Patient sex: M
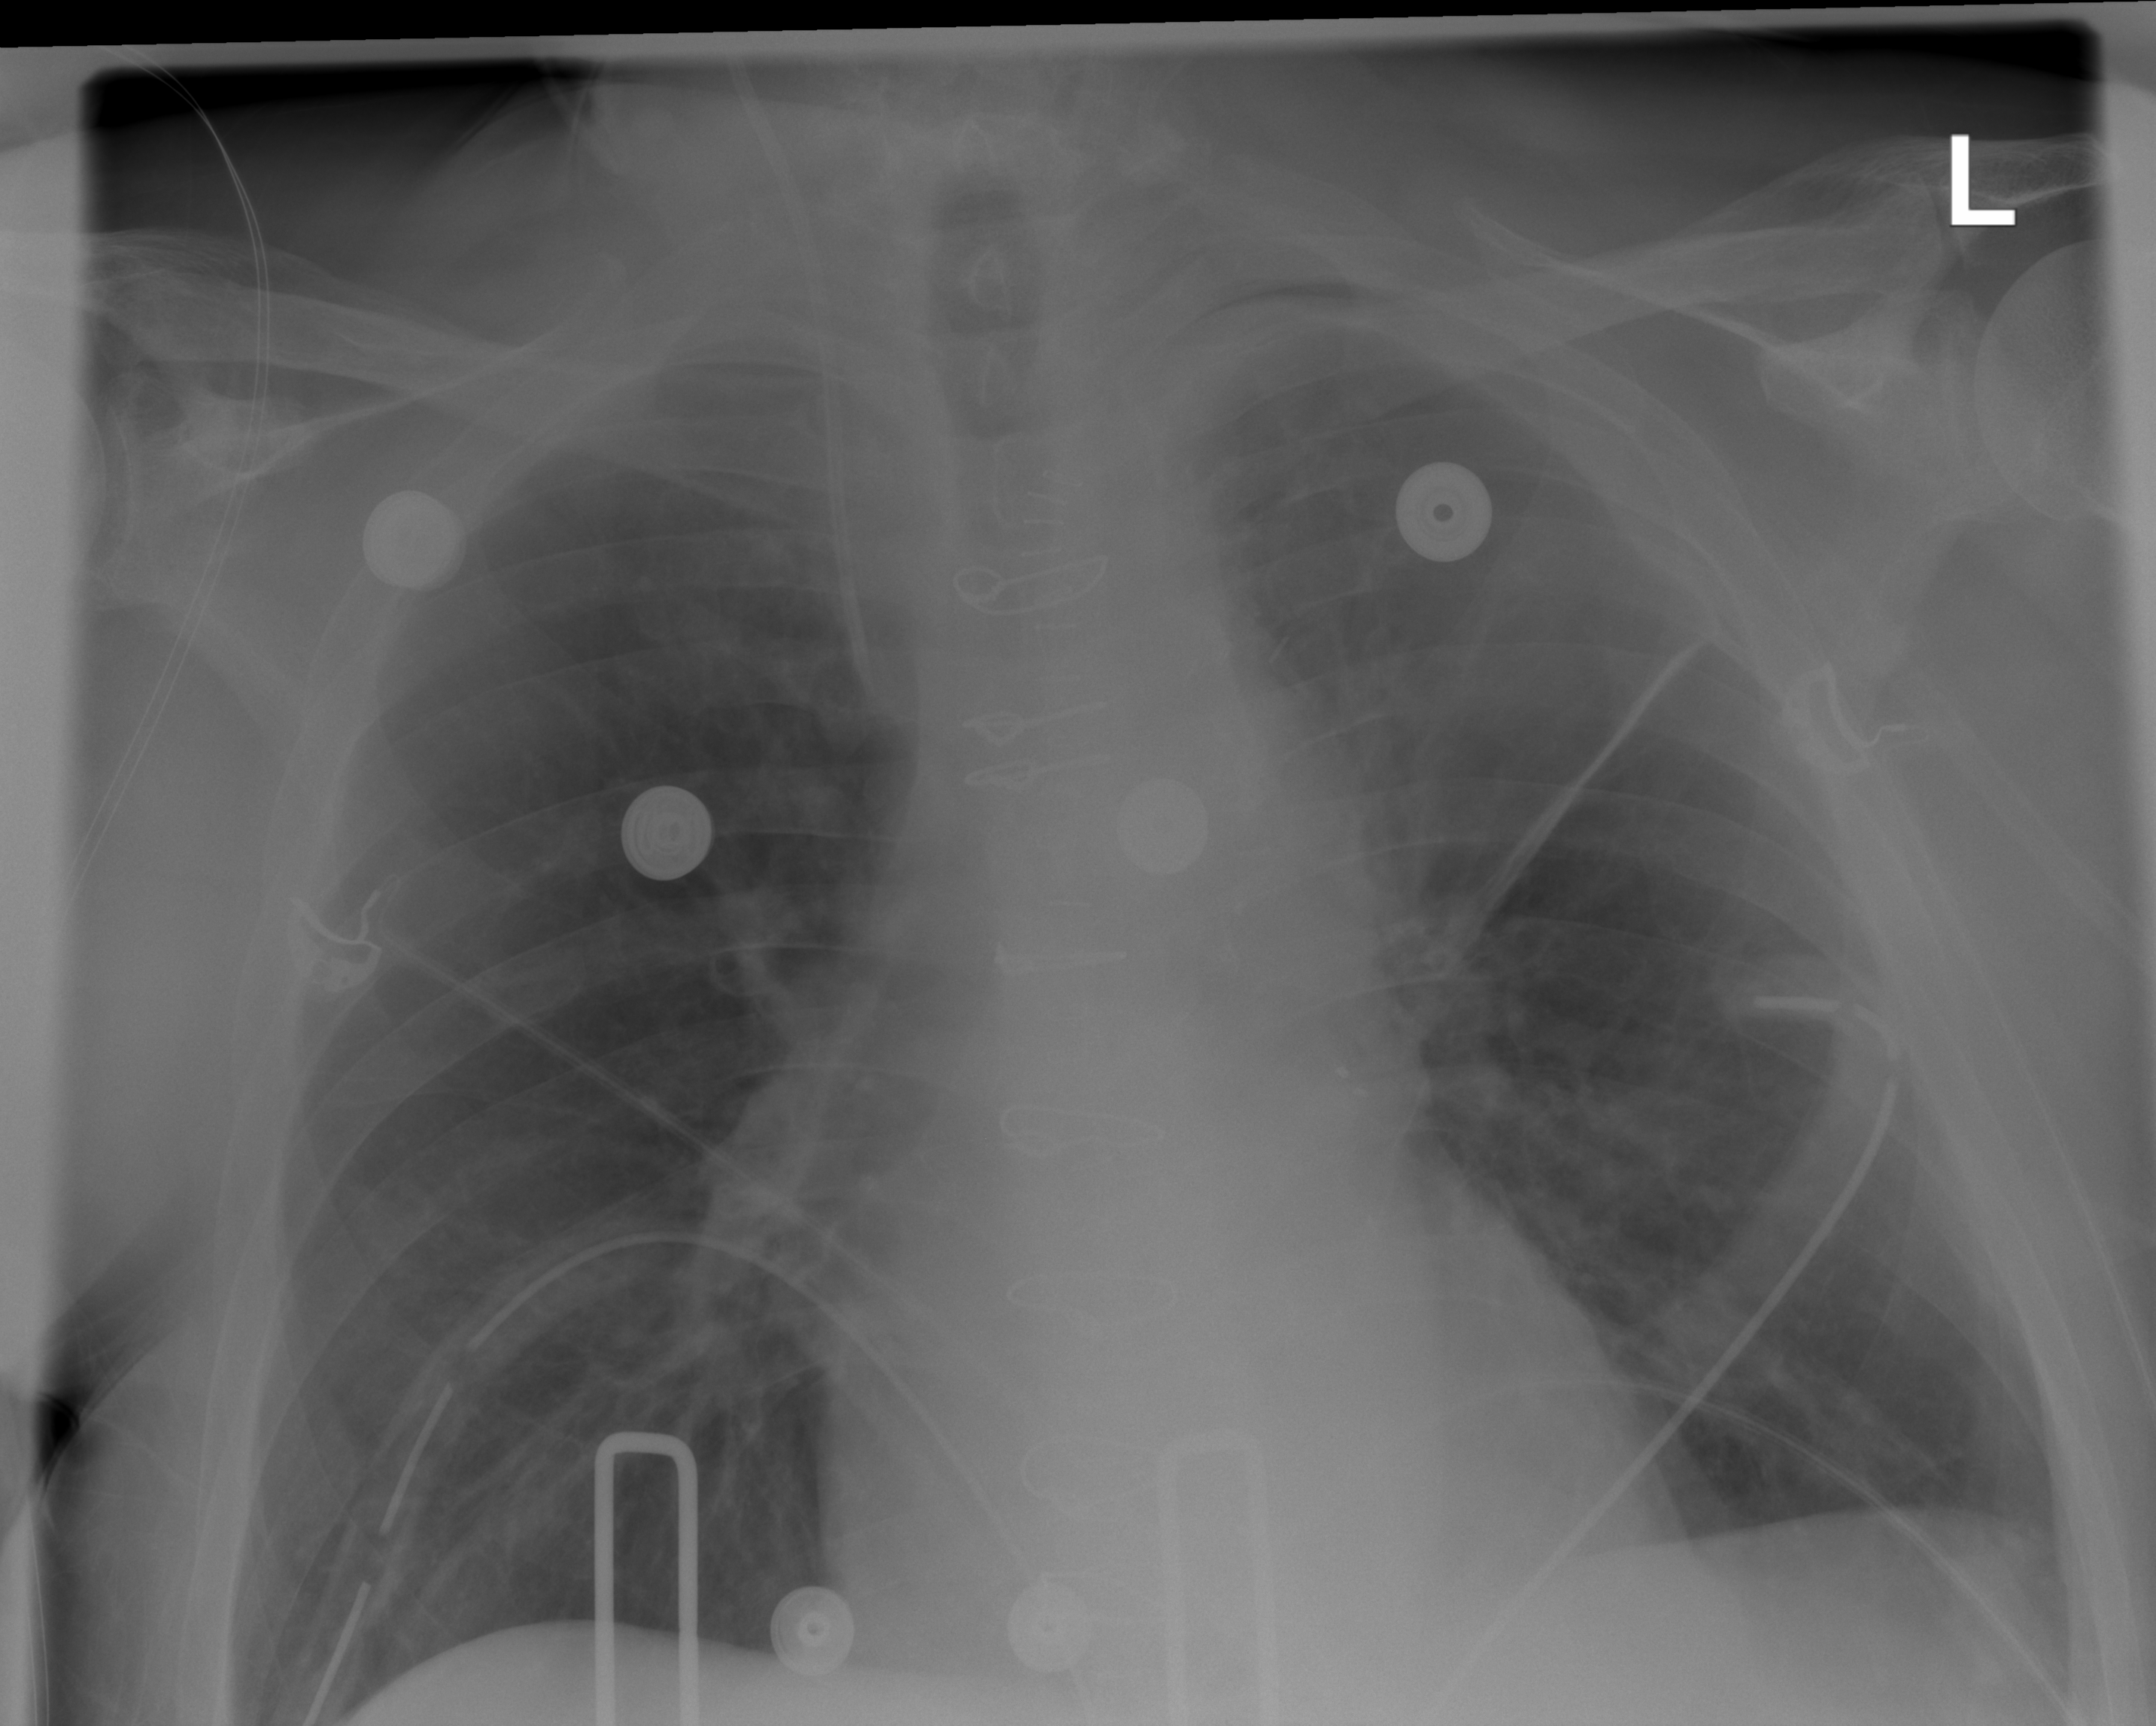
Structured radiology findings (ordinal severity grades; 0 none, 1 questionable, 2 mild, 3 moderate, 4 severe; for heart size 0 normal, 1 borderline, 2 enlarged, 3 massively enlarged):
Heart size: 0
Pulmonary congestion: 0
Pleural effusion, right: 0
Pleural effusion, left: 0
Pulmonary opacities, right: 0
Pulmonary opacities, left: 2
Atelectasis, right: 0
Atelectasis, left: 2